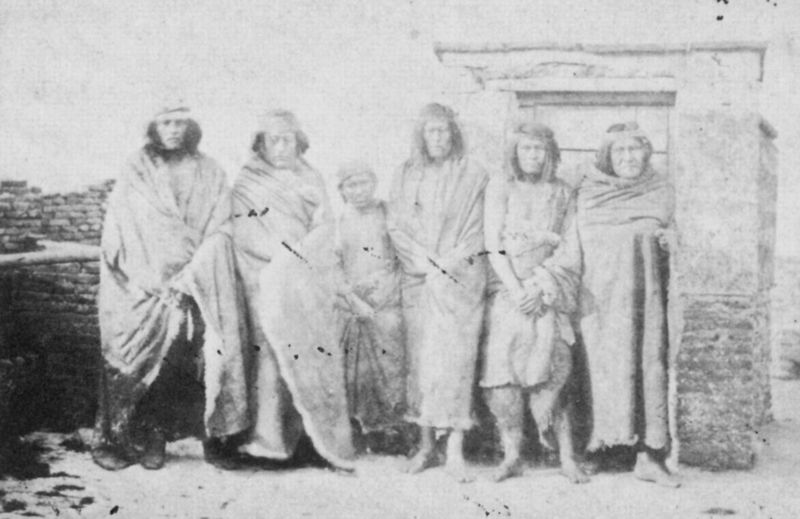
Titel: Carte de visite
Künstler: Argentinischer Photograph
Standort: New York
Institution: Sammlung Hack Hoffenberg
Schlagwörter: gruppe, himmel, kopf, körper, mann, schatten, umhang, weiß, frauen, menschen, fenster, frau, frisur, hell, hut, licht, männer, schwarz, tür, gebäude, haus, tuch, alt, gesichter, wand, architektur, arm, arme, blass, stehen, stein, stirnband, bild, fünf, hände, porträt, hütte, sonne, boden, haare, mantel, stehend, tücher, decke, familie, gewänder, kind, frontal, traurig, kinder, beine, füße, haltung, schuhe, mauer, ziegel, klein, backstein, amerika, angst, hands, men, people, robes, white, women, black, gray, group, hair, old, portrait, robe, wall, woman, blanket, picture, wiess, junge, exotisch, tor, foto, fotografie, photographie, barfuss, eingang, ruine, fuss, orient, asien, schwarzweiss, gefangen, mäntel, reihe, tracht, man, sky, crossed, house, zerstört, umhänge, fleckig, boy, child, feet, america, tur, sechs, verhüllt, black and white, shawl, armut, fotographie, indien, ruins, boots, sklaven, primitiv, photo, rope, children, door, erwachsene, cloak, family, zerfallen, decken, brick, bricks, foot, shoes, indianer, cloth, west, wunder, headband, eingehüllt, nebeneinander, native, kopfband, mexico, native american, southwest, western, maya, südamerika, humans, gebáude, langhaarig, hande, kid, indian, standing, poor, eingeborene, indios, photograph, photography, überbelichtet, faded, eingewickelt, einheimische, hairband, short, anthropologie, strinband, brick wall, indigene, indians, verschreckt, native americans, bare feet, barefoot, slaves, er, 1800, indigenous, straight, apachen, geronimo, six, protraits, capes, natives, xix, united states, blankets, grim, 6, beet, inios, patagonien, north america, on, faced, navajo, old people, heritage, headbands, wrappes, met, navaho, stirnbad